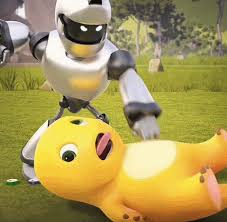
Label: nailong